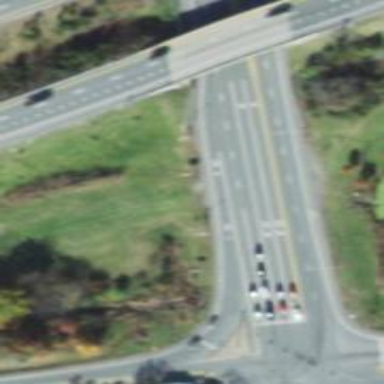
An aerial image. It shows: Primary link highway.